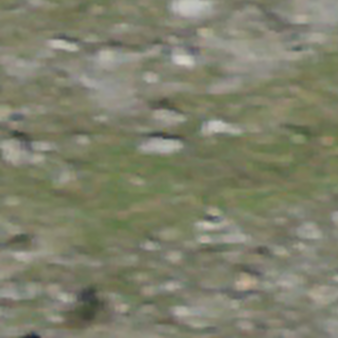
Label: other